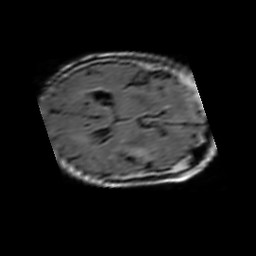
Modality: FLAIR
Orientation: axial
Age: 82
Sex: female
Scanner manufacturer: philips
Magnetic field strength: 1.5 T
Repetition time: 6 s
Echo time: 0.12 s